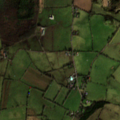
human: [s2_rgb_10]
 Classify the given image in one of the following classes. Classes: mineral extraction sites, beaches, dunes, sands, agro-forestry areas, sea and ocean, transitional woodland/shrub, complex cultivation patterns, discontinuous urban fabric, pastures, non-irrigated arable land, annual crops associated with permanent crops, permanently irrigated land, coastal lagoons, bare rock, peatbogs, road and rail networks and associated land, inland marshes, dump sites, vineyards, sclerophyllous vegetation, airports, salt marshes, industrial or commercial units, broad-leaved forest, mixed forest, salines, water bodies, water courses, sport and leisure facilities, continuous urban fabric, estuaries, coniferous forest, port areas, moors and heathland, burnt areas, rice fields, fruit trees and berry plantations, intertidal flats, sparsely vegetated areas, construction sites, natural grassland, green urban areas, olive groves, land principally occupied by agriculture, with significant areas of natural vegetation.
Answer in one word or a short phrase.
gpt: non-irrigated arable land, pastures, land principally occupied by agriculture, with significant areas of natural vegetation, mixed forest